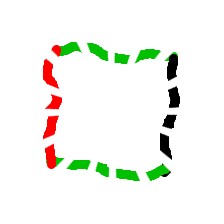
Shape: square